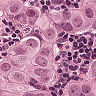
Metastatic tissue present: yes